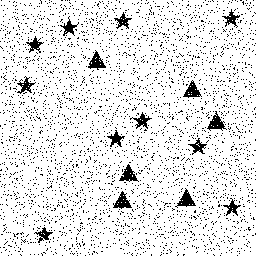
Squares: 0
Triangles: 6
Stars: 10
Total shapes: 16